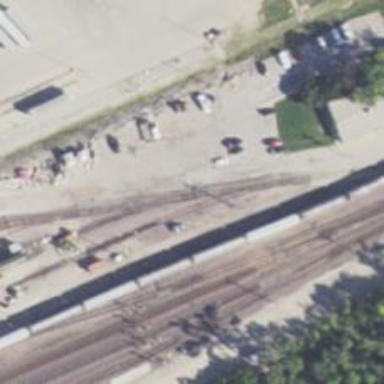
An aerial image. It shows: Railway siding for service.